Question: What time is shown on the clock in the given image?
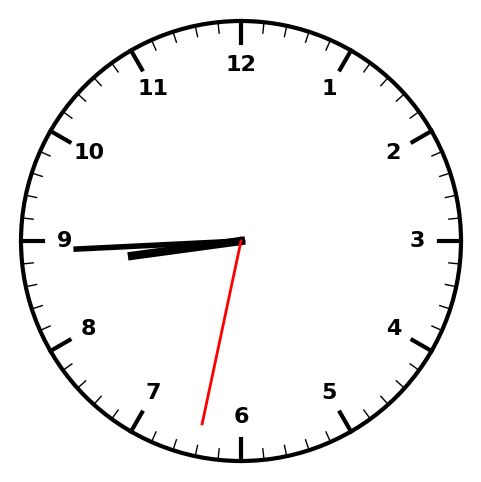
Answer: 08:44:32